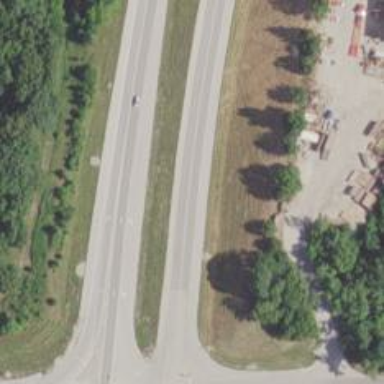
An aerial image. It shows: Asphalt trunk highway.